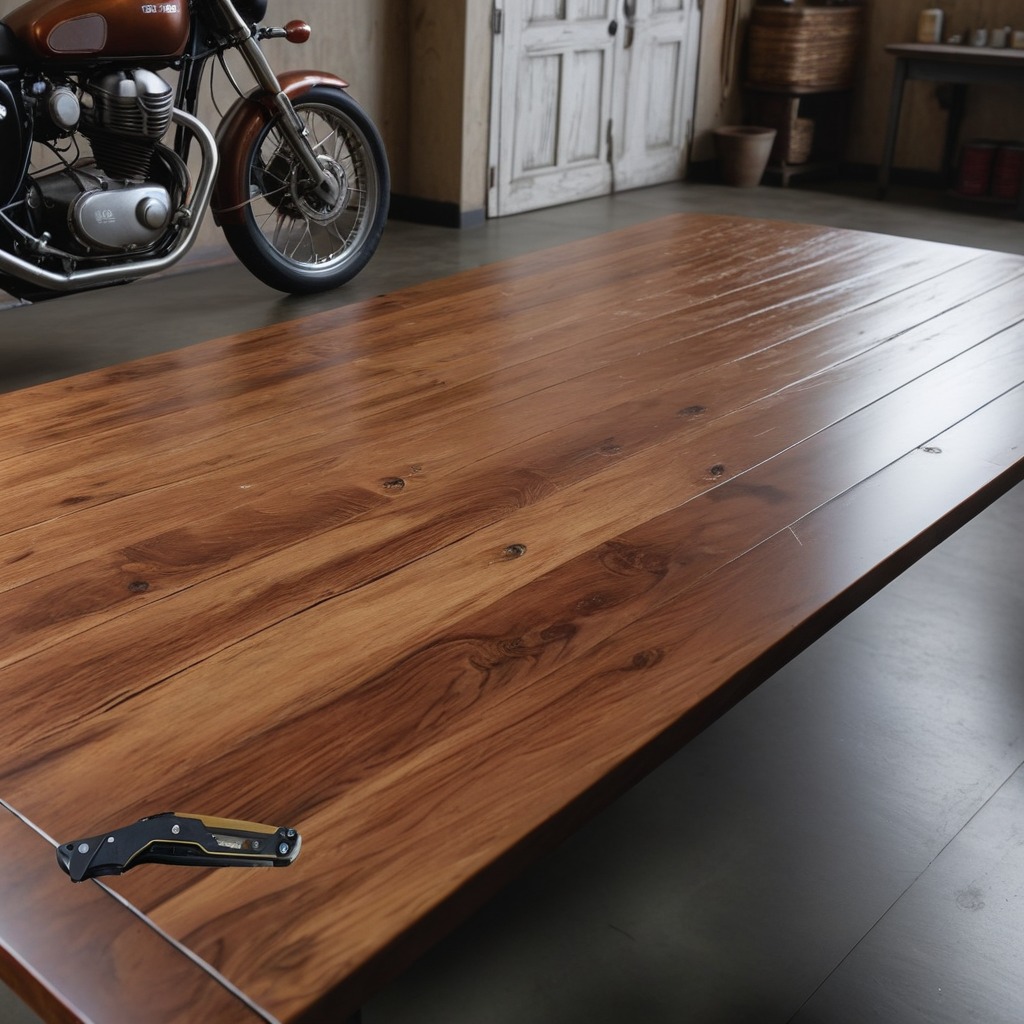
A utility knife lying on the oil-spilled wooden table in a vintage motorcycle garage